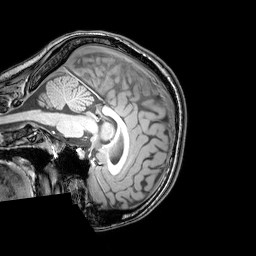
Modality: T1w
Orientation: sagittal
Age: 26
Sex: female
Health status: healthy
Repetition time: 0.081 s
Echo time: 0.037 s